Field crop: tomato
Growth stage: 2
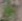
Species: solanum